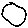
Label: moon